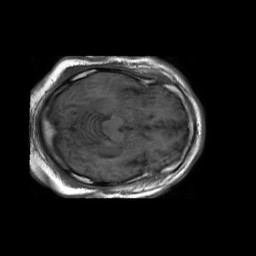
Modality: T1w
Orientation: axial
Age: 55
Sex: male
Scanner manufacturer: philips
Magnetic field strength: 1.5 T
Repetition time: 0.375 s
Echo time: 0.011 s